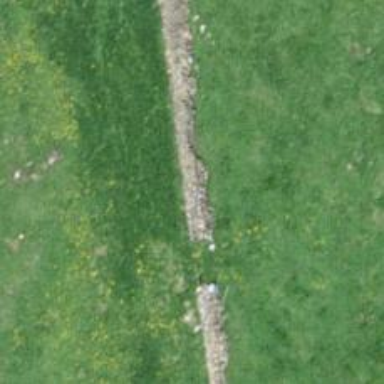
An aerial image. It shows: Wall is shown in the image.